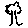
Label: tree